Question: I have a UIViewController which has a UITableView added programmatically. At the top of the UITableView I have a tablHeaderView in which I have placed a UIView. This UIView has a UISearchBar and a segmentedControl. The idea being: that a user can sort the UITableView by some basic categories such as 'Date/Time' or 'Location' etc. They can also search by an item in the programme.
When I tap the search bar it resizes (which I don't want) and then when I cancel the search it resizes again and stays there until the UIViewController is exited and loaded again.

'''
-(void)loadTableView
{
usableSpace = [[UIScreen mainScreen] applicationFrame];
usableWidth = usableSpace.size.width;
usableHeight = usableSpace.size.height;
_tableView = [[UITableView alloc] init];
[_tableView setFrame:CGRectMake(0,0,usableWidth, usableHeight)];
[_tableView setDataSource:self];
[_tableView setDelegate:self];
[self.view addSubview:_tableView];
_searchBar = [[UISearchBar alloc] initWithFrame:CGRectMake(0, 0, usableWidth, 44)];
_searchBar.showsCancelButton = YES;
NSLog(@"searchBar height = %fl", _searchBar.frame.size.height);
segmentedControl = [[UISegmentedControl alloc] initWithItems:[NSArray arrayWithObjects:@"Date/Time", @"Location", @"Speaker", nil]];
segmentedControl.frame = CGRectMake(0, (_searchBar.frame.size.height), usableWidth, (usableHeight * 0.075));
[segmentedControl addTarget:self action:@selector(sortList) forControlEvents:UIControlEventValueChanged];
searchDisplayController = [[UISearchDisplayController alloc] initWithSearchBar:_searchBar contentsController:self];
searchDisplayController.delegate = self;
searchDisplayController.searchResultsDataSource = self;
searchDisplayController.searchResultsDelegate = self;
UIView *headerView = [[UIView alloc] initWithFrame:CGRectMake(0, 0, usableWidth, (usableHeight * 0.15))];
[headerView addSubview:_searchBar];
[headerView addSubview:segmentedControl];
_tableView.tableHeaderView = headerView;
[self.view addSubview:_tableView];
self.tableView = _tableView;
}
'''
I have tried setting the size of the SearchBar, not setting its size. Not having it in a UIView in the tableHeaderView, instead just having it there on its own.
Why does it resize at all and how can I get it to stop?
I have just tried the following: In storyboard (where the UIViewController was originally created) I have selected the UIVC in question and in attributes inspector I deselected 'Under Top Bars' and 'Under Bottom Bars' and this appears to have fixed the first part of the animation problem. Now, when I tap in the search bar, the search becomes active but the searchBar does NOT resize. However, when I cancel the searchBar the searchBar still animates and resizes as per the last image in my screenshot. What could be causing THAT resizing?
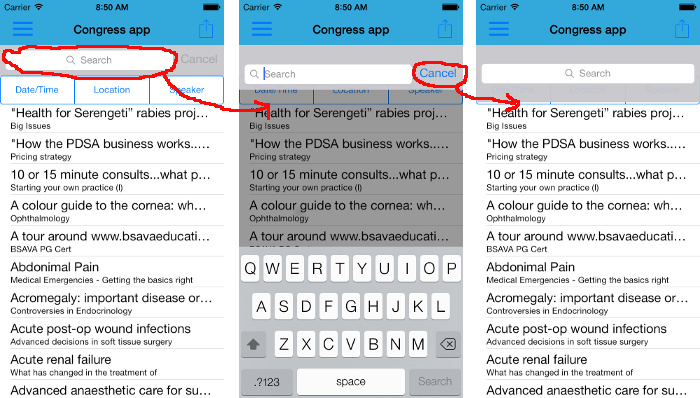
Answer: Ok, after hours of reading up and trying different things I think I have found out how to have a UISearchBar where I want it and it seems to work ok. I believe the problem was to do with either having multiple views in the tableHeaderView OR the UISearchBar did not like being with another view inside a 'containing' view.
Here is the code I ended up with that allowed me to have a segmentedControl at the top of my UITableView AND a UISearchBar which actually sat at the top of my UIView (to which the UITableView was added).
'''
-(void)loadTableView
{
usableSpace = [[UIScreen mainScreen] applicationFrame];
usableWidth = usableSpace.size.width;
usableHeight = usableSpace.size.height;
_tableView = [[UITableView alloc] init];
[_tableView setFrame:CGRectMake(0,0,usableWidth, usableHeight)];
[_tableView setDataSource:self];
[_tableView setDelegate:self];
[self.view addSubview:_tableView];
_searchBar = [[UISearchBar alloc] initWithFrame:CGRectMake(0, 0, usableWidth, 44)];
[_searchBar setShowsCancelButton:YES];
NSLog(@"searchBar height = %fl", _searchBar.frame.size.height);
segmentedControl = [[UISegmentedControl alloc] initWithItems:[NSArray arrayWithObjects:@"Title", @"Date/Time", @"Speaker", nil]];
segmentedControl.frame = CGRectMake(0, (_searchBar.frame.size.height), usableWidth, (usableHeight * 0.075));
segmentedControl.selectedSegmentIndex = 0;
[segmentedControl addTarget:self action:@selector(sortList) forControlEvents:UIControlEventValueChanged];
searchDisplayController = [[UISearchDisplayController alloc] initWithSearchBar:_searchBar contentsController:self];
searchDisplayController.delegate = self;
searchDisplayController.searchResultsDataSource = self;
searchDisplayController.searchResultsDelegate = self;
UIView *headerView = [[UIView alloc] initWithFrame:CGRectMake(0, 0, usableWidth, (usableHeight * 0.15))];
[headerView addSubview:segmentedControl];
_tableView.tableHeaderView = headerView;
[self.view addSubview:_tableView];
[self.view addSubview:_searchBar];
self.tableView = _tableView;
}
'''
This meant that I had:
UIViewController with a UINavigationController, UISearchBar, UITableView. The UITableView had a segmentedConrol. The UISearchBar sits just under the UINavigationController and is always present. The UISearchBar sits at the top of the UITableViewController and scrolls with the UITableViewCells.
If anyone knows why the UISearchBar acted as it did in the question then I would be grateful if they could leave a comment. I know that this problem (or very similar) has been experienced by MANY people and I haven't found a definitive answer anywhere.